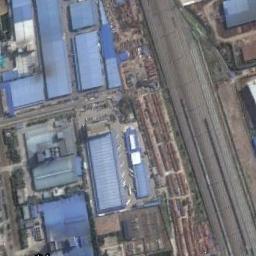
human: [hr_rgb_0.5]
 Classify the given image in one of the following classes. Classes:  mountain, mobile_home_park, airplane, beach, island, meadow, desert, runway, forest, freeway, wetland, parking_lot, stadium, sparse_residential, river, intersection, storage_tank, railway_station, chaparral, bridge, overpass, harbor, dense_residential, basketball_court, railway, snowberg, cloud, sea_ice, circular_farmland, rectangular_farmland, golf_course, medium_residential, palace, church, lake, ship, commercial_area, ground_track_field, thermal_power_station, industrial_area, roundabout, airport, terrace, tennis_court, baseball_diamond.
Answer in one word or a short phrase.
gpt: industrial_area